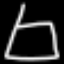
Label: square